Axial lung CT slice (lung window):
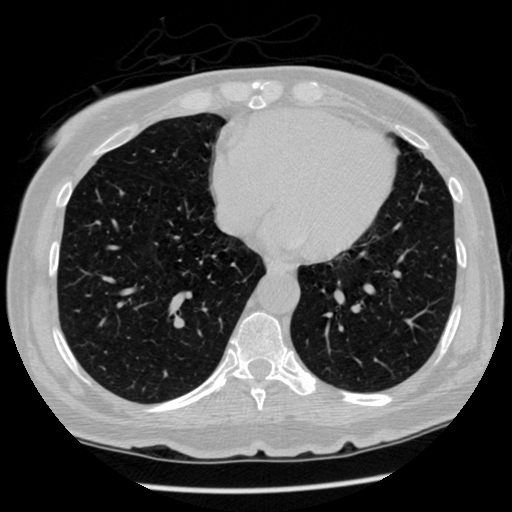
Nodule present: no